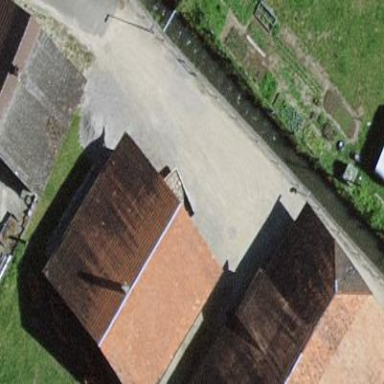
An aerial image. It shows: Barn.